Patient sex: M
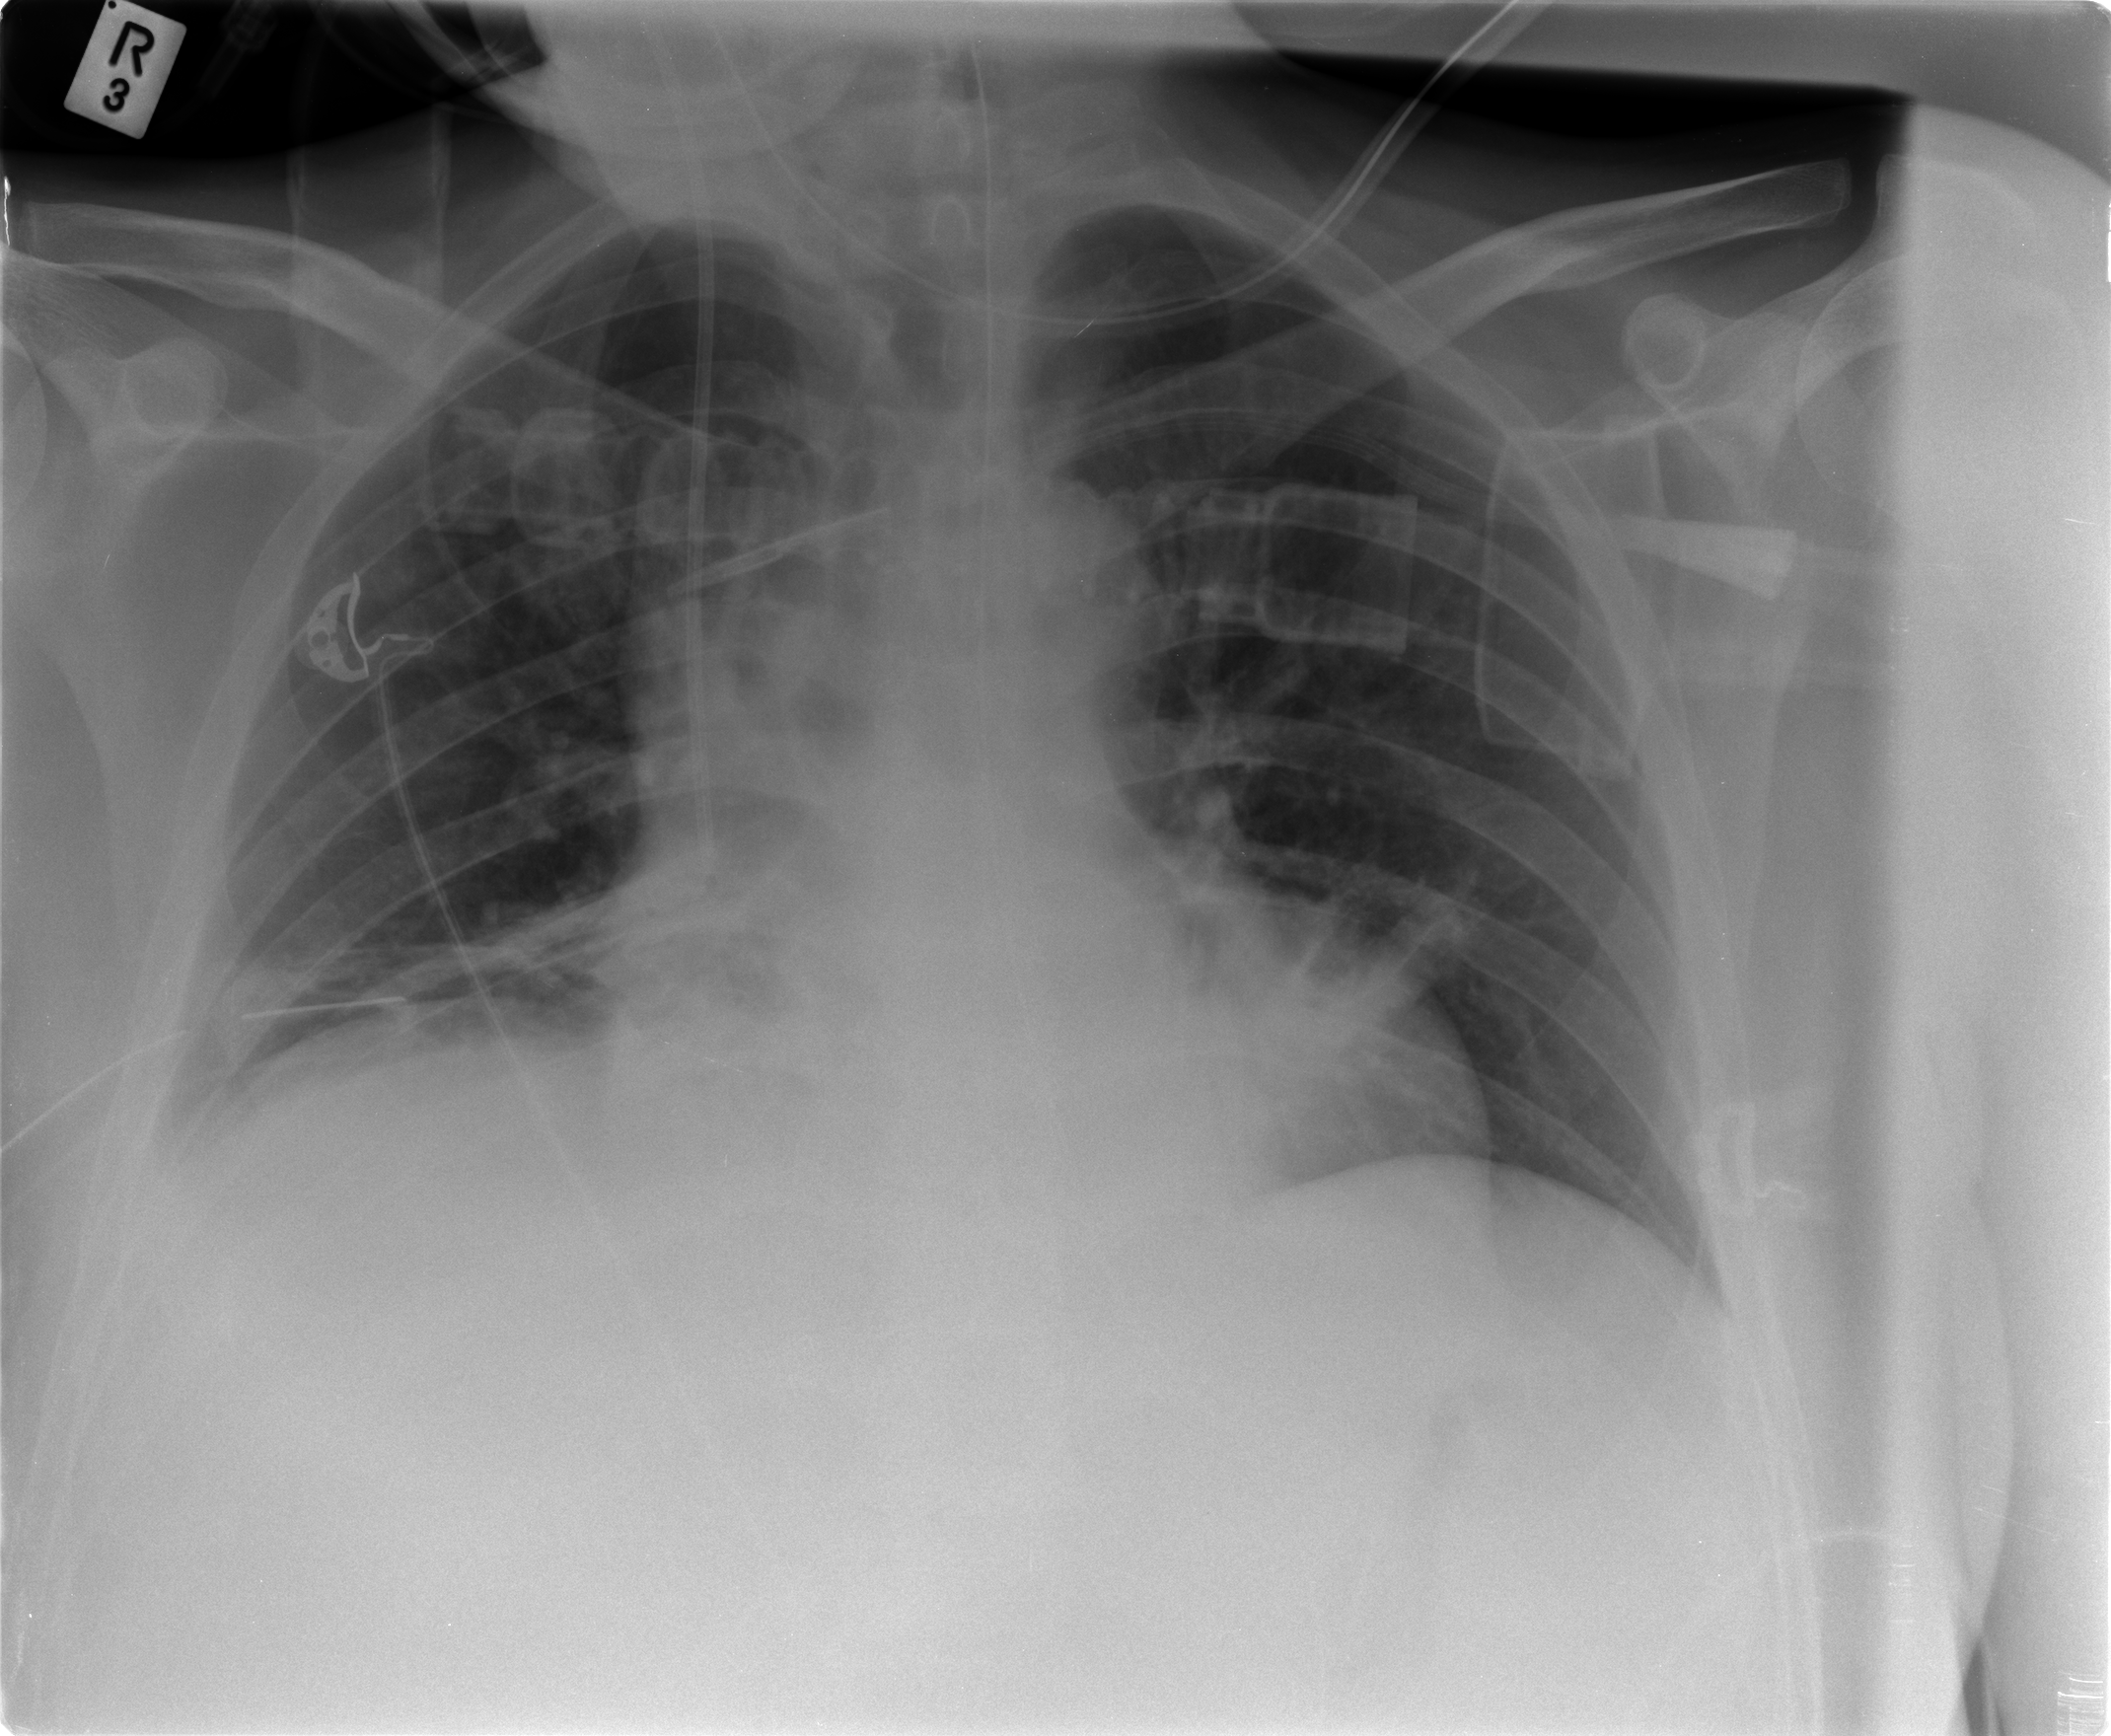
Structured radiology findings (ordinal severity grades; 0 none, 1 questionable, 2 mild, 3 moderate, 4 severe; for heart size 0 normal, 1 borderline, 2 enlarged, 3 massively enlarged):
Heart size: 2
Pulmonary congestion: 0
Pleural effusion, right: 1
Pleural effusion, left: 0
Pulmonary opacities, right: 0
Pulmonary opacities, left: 0
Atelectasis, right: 2
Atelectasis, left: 2